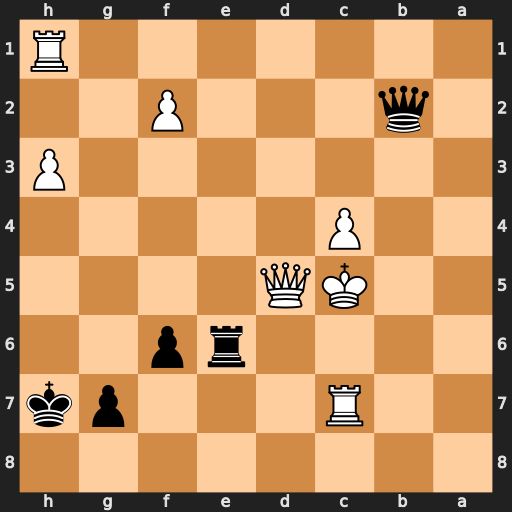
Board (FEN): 8/2R3pk/4rp2/2KQ4/2P5/7P/1q3P2/7R
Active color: b
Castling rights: -
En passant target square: -
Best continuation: Qb6#